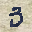
Label: 3